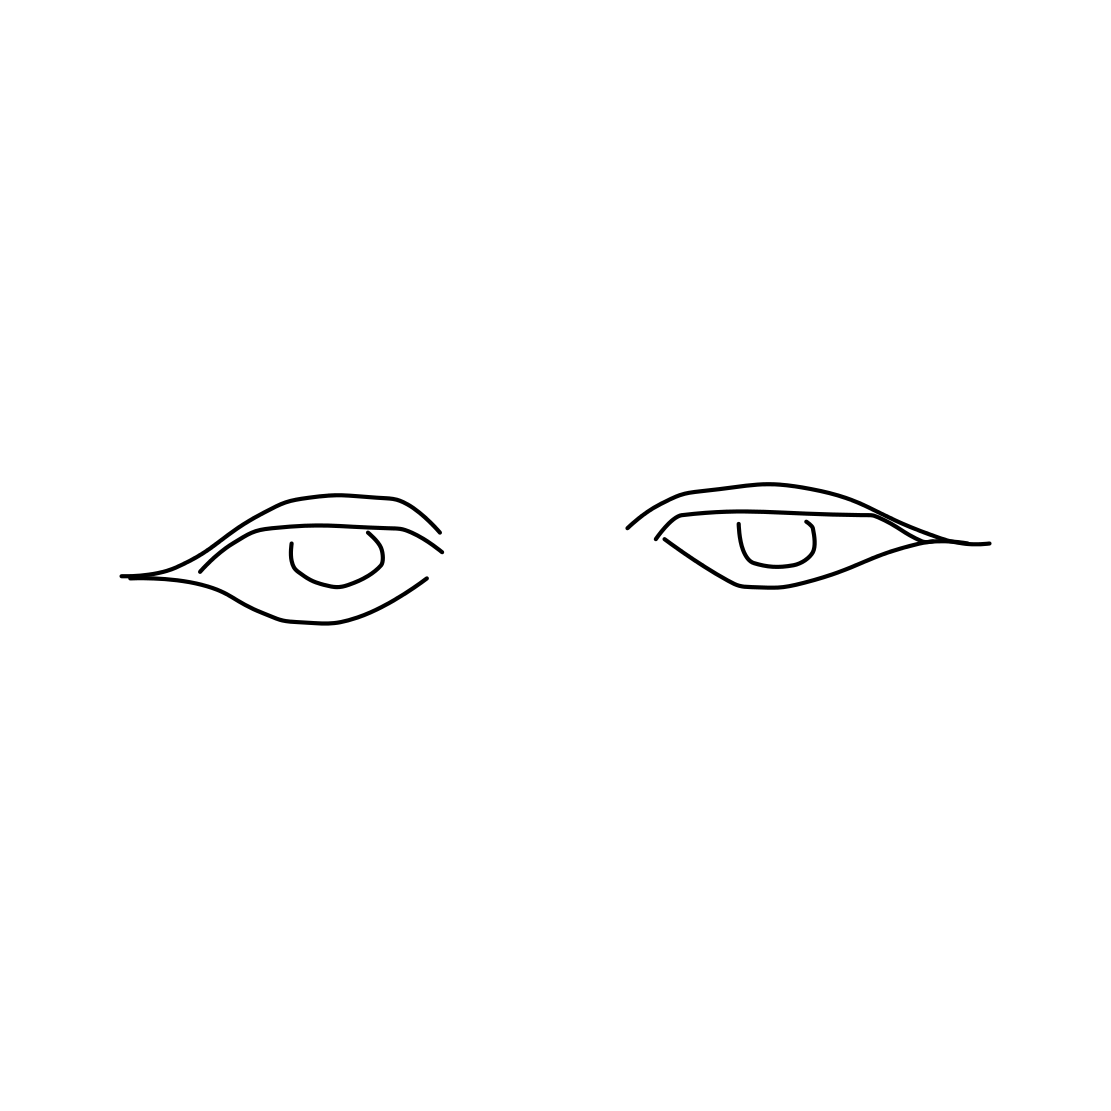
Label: eye